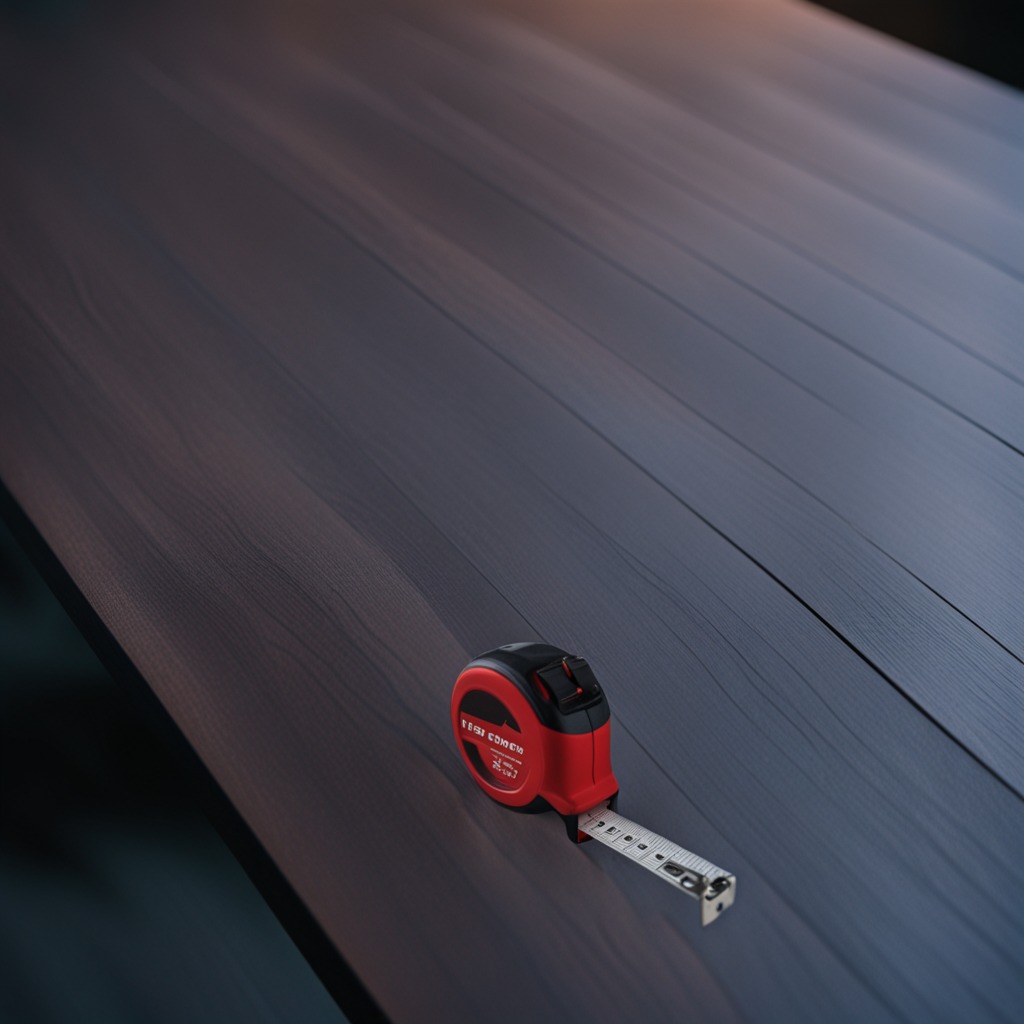
A measuring tape is lying on a table with faint burn marks in a small garage at twilight.